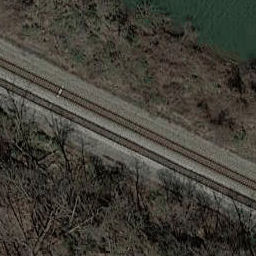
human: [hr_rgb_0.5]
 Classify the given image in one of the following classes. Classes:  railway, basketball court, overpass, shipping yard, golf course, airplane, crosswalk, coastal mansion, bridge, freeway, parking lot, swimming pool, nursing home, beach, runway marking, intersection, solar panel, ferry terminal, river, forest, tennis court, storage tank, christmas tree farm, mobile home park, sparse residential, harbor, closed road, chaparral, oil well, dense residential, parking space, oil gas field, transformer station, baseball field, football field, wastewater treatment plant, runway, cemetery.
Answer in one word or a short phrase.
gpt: railway